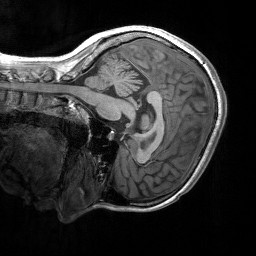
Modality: T1w
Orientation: sagittal
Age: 20